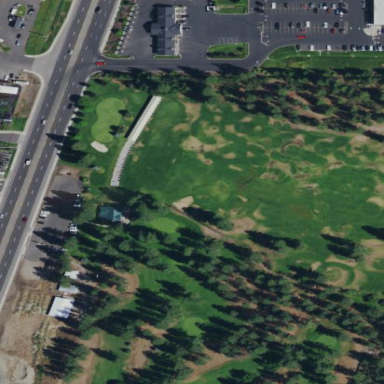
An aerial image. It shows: Grassy area used as driving range for golf.